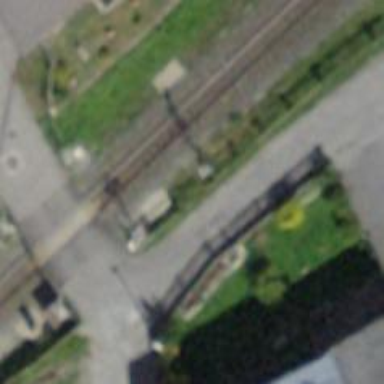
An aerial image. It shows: Railway signal.